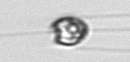
Label: flagellate_morphotype1